Question: I put a custom 'UILabel' in my 'UINavigation' bar like this:
'''
UILabel *navTitle = [[UILabel alloc] initWithFrame:CGRectMake(0, 0, 200, 44)];
navTitle.backgroundColor = [UIColor clearColor];
navTitle.text = @"TEST";
navTitle.font = [UIFont fontWithName:@"GothamNarrowBook-Regular" size:28];
navTitle.textColor = [UIColor whiteColor];
navTitle.textAlignment = UITextAlignmentCenter;
self.navigationItem.titleView = navTitle;
'''
But when it shows up on the emulator, its aligned too high:

I have had no luck with adjusting the frame. Any ideas?
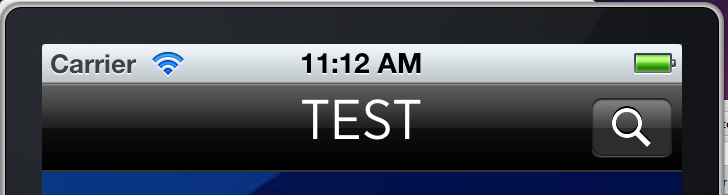
Answer: You can put label inside another view, and insert this another one as titleView. That will allow some kind of flexibility.
You can also try to adjust position of the frame:
'''
UILabel *navTitle = [[UILabel alloc] initWithFrame:CGRectMake(0, >>>10<<<, 200, 44)];
'''
But remember, that NavigationBar has different height in landscape mode, so you have to use autoresizingMask accordingly.